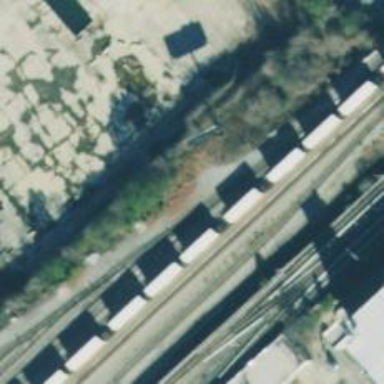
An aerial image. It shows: Railway yard used for servicing trains.